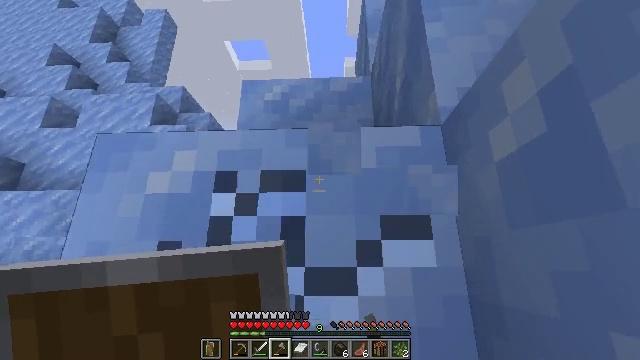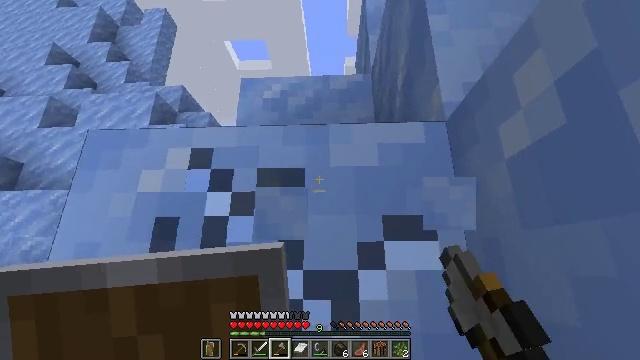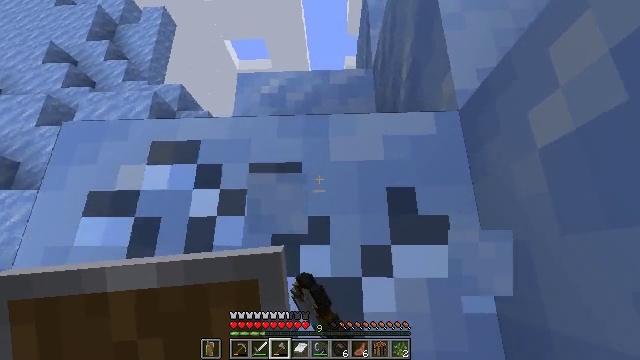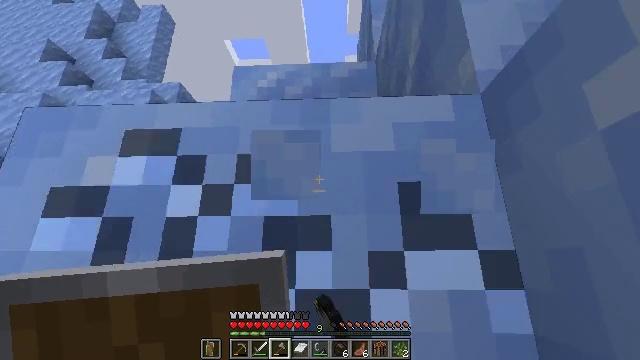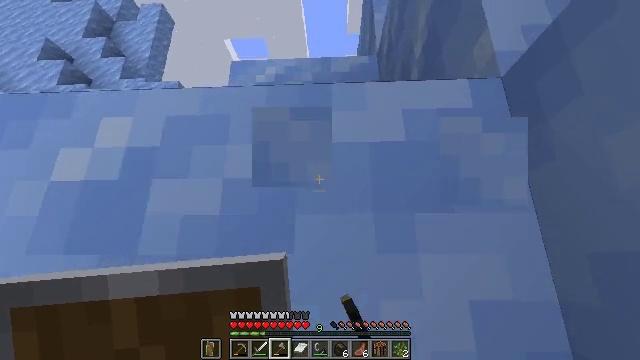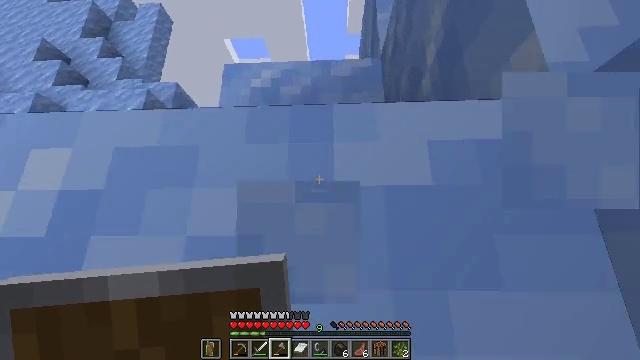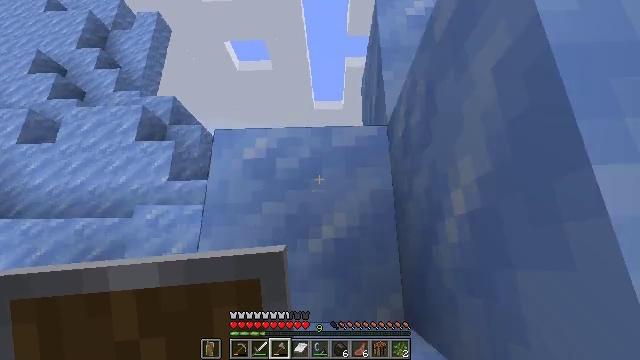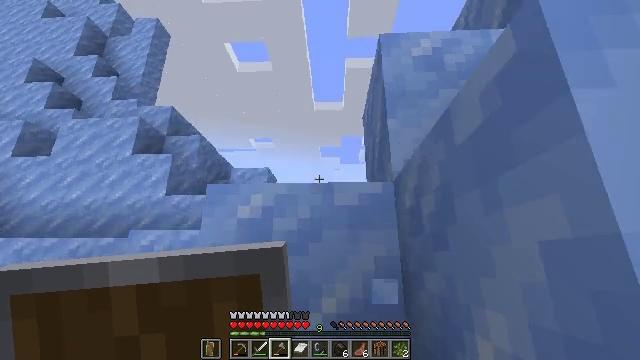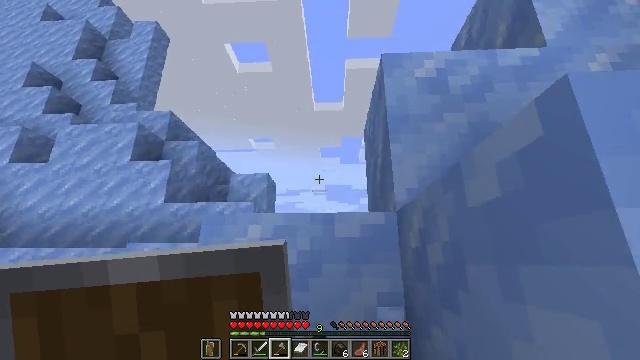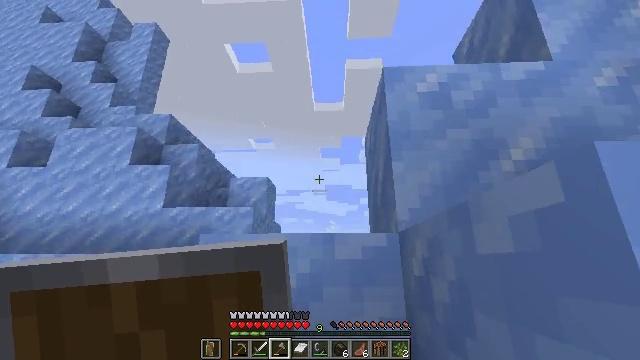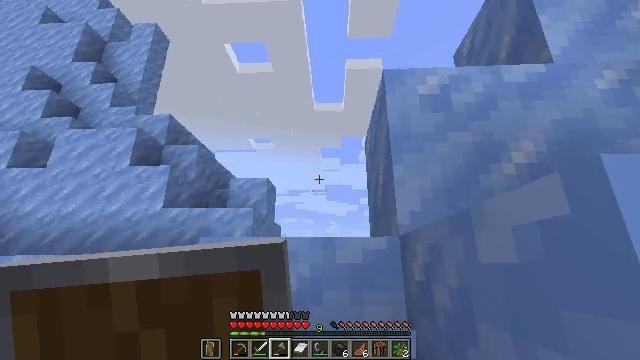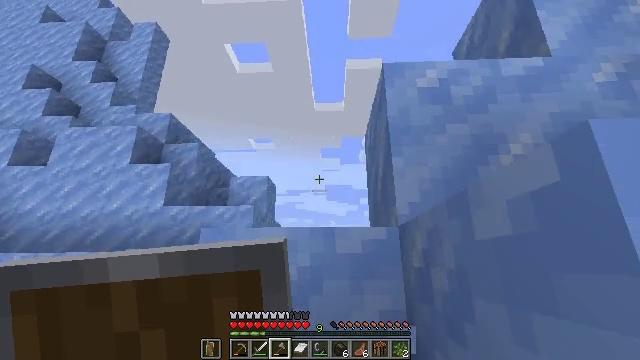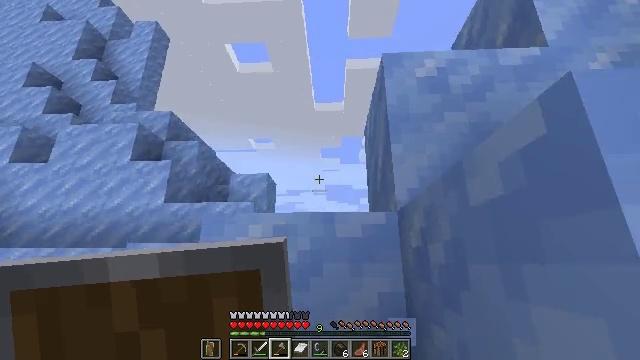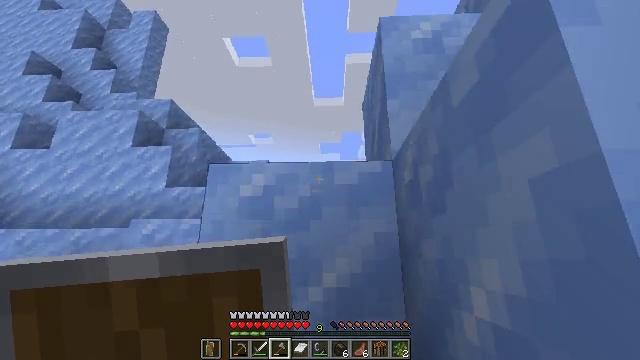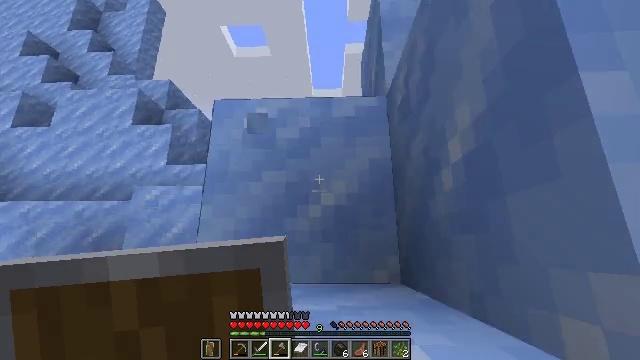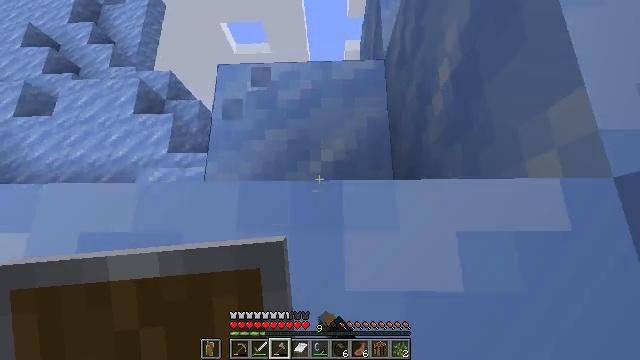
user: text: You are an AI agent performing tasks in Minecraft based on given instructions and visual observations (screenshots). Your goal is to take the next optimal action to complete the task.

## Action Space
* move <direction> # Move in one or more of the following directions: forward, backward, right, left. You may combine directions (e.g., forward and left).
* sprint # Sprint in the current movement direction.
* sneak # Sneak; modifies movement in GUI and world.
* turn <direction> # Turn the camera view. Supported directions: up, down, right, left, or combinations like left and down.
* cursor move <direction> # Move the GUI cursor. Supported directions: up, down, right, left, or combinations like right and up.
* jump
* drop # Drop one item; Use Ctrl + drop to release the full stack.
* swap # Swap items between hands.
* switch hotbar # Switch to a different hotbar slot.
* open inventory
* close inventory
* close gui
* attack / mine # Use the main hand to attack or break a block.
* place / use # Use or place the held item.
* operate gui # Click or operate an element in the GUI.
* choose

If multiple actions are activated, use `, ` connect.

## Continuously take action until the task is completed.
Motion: motion action
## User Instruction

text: Acquire packed ice by mining.
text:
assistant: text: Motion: move forward, attack / mine
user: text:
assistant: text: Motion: move forward, attack / mine
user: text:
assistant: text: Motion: move forward, attack / mine
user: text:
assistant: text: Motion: move forward
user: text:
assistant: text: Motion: move forward, jump
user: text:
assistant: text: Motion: move forward, jump
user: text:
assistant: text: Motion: move forward, attack / mine, jump
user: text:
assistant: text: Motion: move forward, attack / mine, jump
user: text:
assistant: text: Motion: move forward, attack / mine, jump
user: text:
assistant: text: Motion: move forward, attack / mine
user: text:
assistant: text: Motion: move forward, attack / mine
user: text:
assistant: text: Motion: move forward, attack / mine
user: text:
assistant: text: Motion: move forward, attack / mine
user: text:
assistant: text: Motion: move forward, turn down, attack / mine
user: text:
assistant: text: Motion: move forward, attack / mine
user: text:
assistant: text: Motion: move forward, attack / mine
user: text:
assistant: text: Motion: move forward, attack / mine
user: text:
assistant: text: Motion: move forward, attack / mine
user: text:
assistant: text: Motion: move forward, attack / mine
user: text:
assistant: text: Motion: attack / mine
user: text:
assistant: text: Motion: attack / mine
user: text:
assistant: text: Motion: attack / mine
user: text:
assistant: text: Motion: attack / mine
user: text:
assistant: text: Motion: attack / mine
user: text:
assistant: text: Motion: attack / mine
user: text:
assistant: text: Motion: attack / mine
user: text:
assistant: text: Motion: attack / mine
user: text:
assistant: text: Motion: attack / mine
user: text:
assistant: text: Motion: attack / mine
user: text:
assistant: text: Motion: attack / mine